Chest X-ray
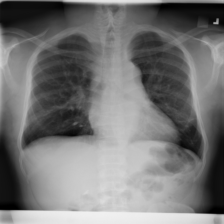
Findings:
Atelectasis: negative
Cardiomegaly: negative
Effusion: negative
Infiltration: positive
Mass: negative
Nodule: negative
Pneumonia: negative
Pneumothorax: negative
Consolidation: negative
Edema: negative
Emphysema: negative
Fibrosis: negative
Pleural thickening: negative
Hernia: negative